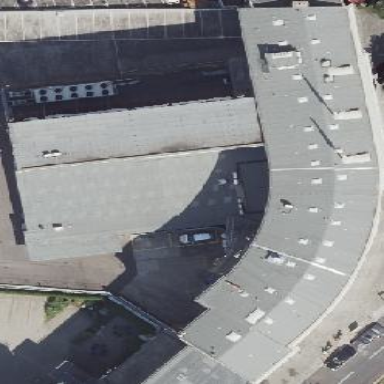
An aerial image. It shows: Part of building.